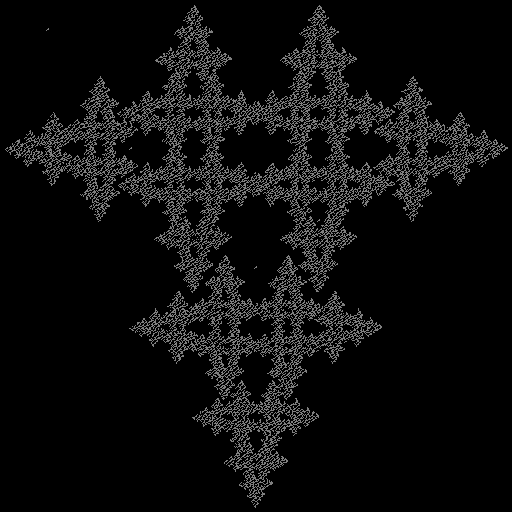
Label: crystal